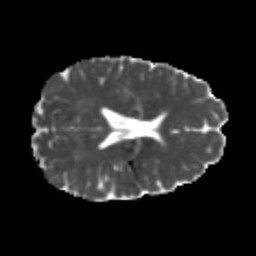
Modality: MD
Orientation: axial
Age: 20
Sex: female
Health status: healthy
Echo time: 0.074 s